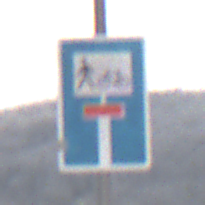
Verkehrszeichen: SackgasseRadverkehrFussgaengerDurchlaessig
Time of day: MorningAfternoon
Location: Outdoor (Nature)
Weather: PartlyCloudy
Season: Winter
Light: Natural